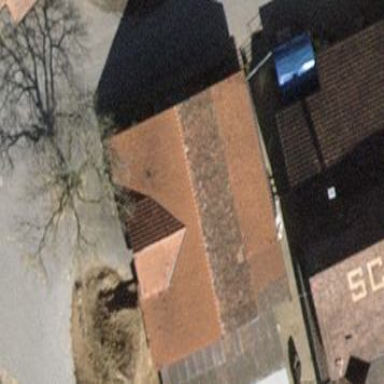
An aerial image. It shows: Cowshed building.